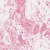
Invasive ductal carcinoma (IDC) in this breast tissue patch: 0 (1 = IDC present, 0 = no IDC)